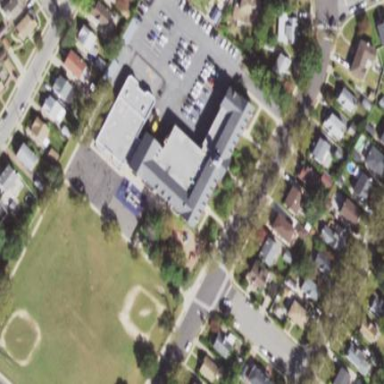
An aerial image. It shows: School building.